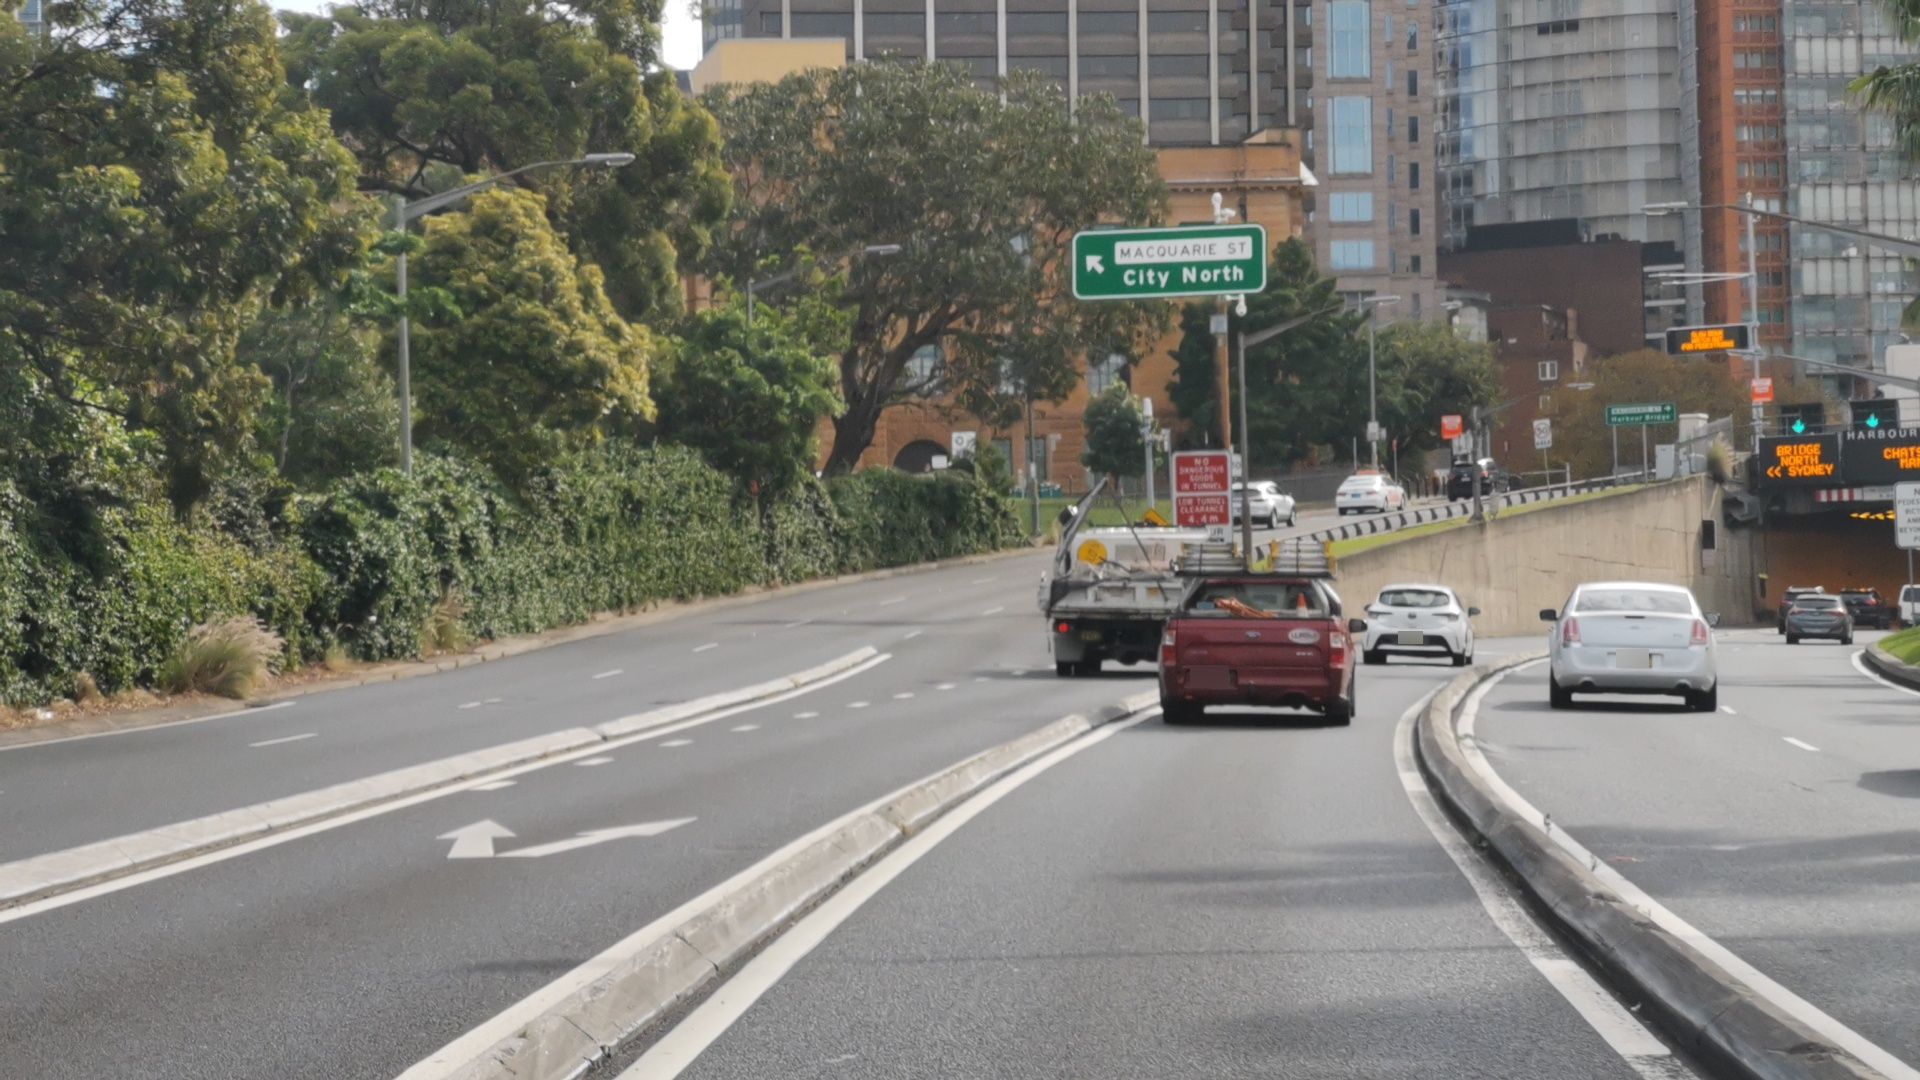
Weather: clear
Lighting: day
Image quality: good
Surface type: driving surface
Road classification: motorway_link, primary_link
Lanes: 2, 1
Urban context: urban centre
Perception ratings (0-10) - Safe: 2.47, Lively: 4.09, Beautiful: 5.56, Boring: 1.55, Depressing: 4.89, Wealthy: 5.83